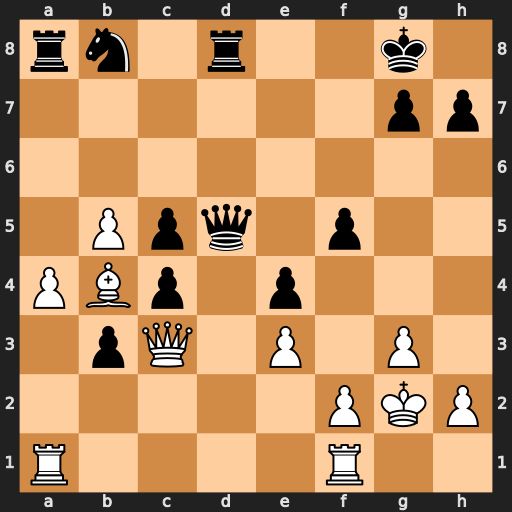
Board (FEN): rn1r2k1/6pp/8/1Ppq1p2/PBp1p3/1pQ1P1P1/5PKP/R4R2
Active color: w
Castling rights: -
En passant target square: -
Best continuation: Rad1 cxb4 Qc1 Qd3 Rxd3